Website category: sports
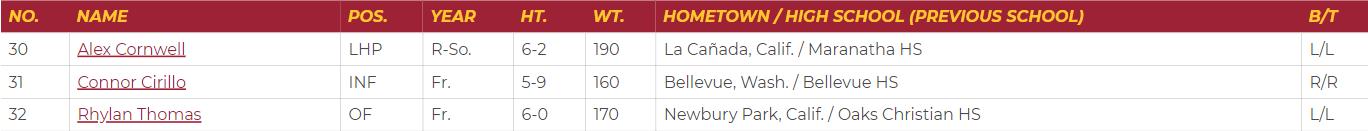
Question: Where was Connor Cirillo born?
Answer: Bellevue, Wash.

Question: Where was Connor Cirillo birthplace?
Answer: Bellevue, Wash.

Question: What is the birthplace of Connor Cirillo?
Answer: Bellevue, Wash.

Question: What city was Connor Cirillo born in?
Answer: Bellevue, Wash.

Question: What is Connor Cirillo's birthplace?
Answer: Bellevue, Wash.

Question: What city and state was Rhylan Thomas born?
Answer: Newbury Park, Calif.

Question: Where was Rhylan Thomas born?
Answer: Newbury Park, Calif.

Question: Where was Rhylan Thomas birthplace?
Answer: Newbury Park, Calif.

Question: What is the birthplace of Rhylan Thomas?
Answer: Newbury Park, Calif.

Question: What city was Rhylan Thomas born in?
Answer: Newbury Park, Calif.

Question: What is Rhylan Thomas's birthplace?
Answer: Newbury Park, Calif.

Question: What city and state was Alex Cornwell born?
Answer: La Caada, Calif.

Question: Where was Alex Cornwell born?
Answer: La Caada, Calif.

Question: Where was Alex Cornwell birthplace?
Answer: La Caada, Calif.

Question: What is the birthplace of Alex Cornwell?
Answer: La Caada, Calif.

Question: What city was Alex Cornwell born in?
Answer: La Caada, Calif.

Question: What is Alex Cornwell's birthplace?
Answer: La Caada, Calif.

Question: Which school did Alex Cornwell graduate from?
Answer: Maranatha HS

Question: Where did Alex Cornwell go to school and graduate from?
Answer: Maranatha HS

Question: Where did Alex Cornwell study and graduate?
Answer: Maranatha HS

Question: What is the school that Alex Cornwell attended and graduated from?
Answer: Maranatha HS

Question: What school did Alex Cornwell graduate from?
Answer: Maranatha HS

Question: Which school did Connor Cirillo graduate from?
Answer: Bellevue HS

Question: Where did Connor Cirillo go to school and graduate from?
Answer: Bellevue HS

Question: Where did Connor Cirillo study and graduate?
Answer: Bellevue HS

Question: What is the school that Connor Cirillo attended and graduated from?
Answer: Bellevue HS

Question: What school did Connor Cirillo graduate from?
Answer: Bellevue HS

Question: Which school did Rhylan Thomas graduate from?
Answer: Oaks Christian HS

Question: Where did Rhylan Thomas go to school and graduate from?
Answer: Oaks Christian HS

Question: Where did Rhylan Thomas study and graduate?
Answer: Oaks Christian HS

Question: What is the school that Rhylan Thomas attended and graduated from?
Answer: Oaks Christian HS

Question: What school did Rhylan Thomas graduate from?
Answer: Oaks Christian HS